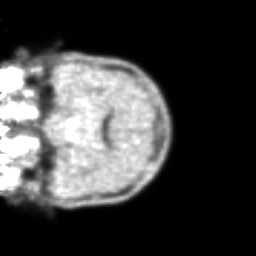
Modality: PET
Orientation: coronal
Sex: female
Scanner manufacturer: ge